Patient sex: M
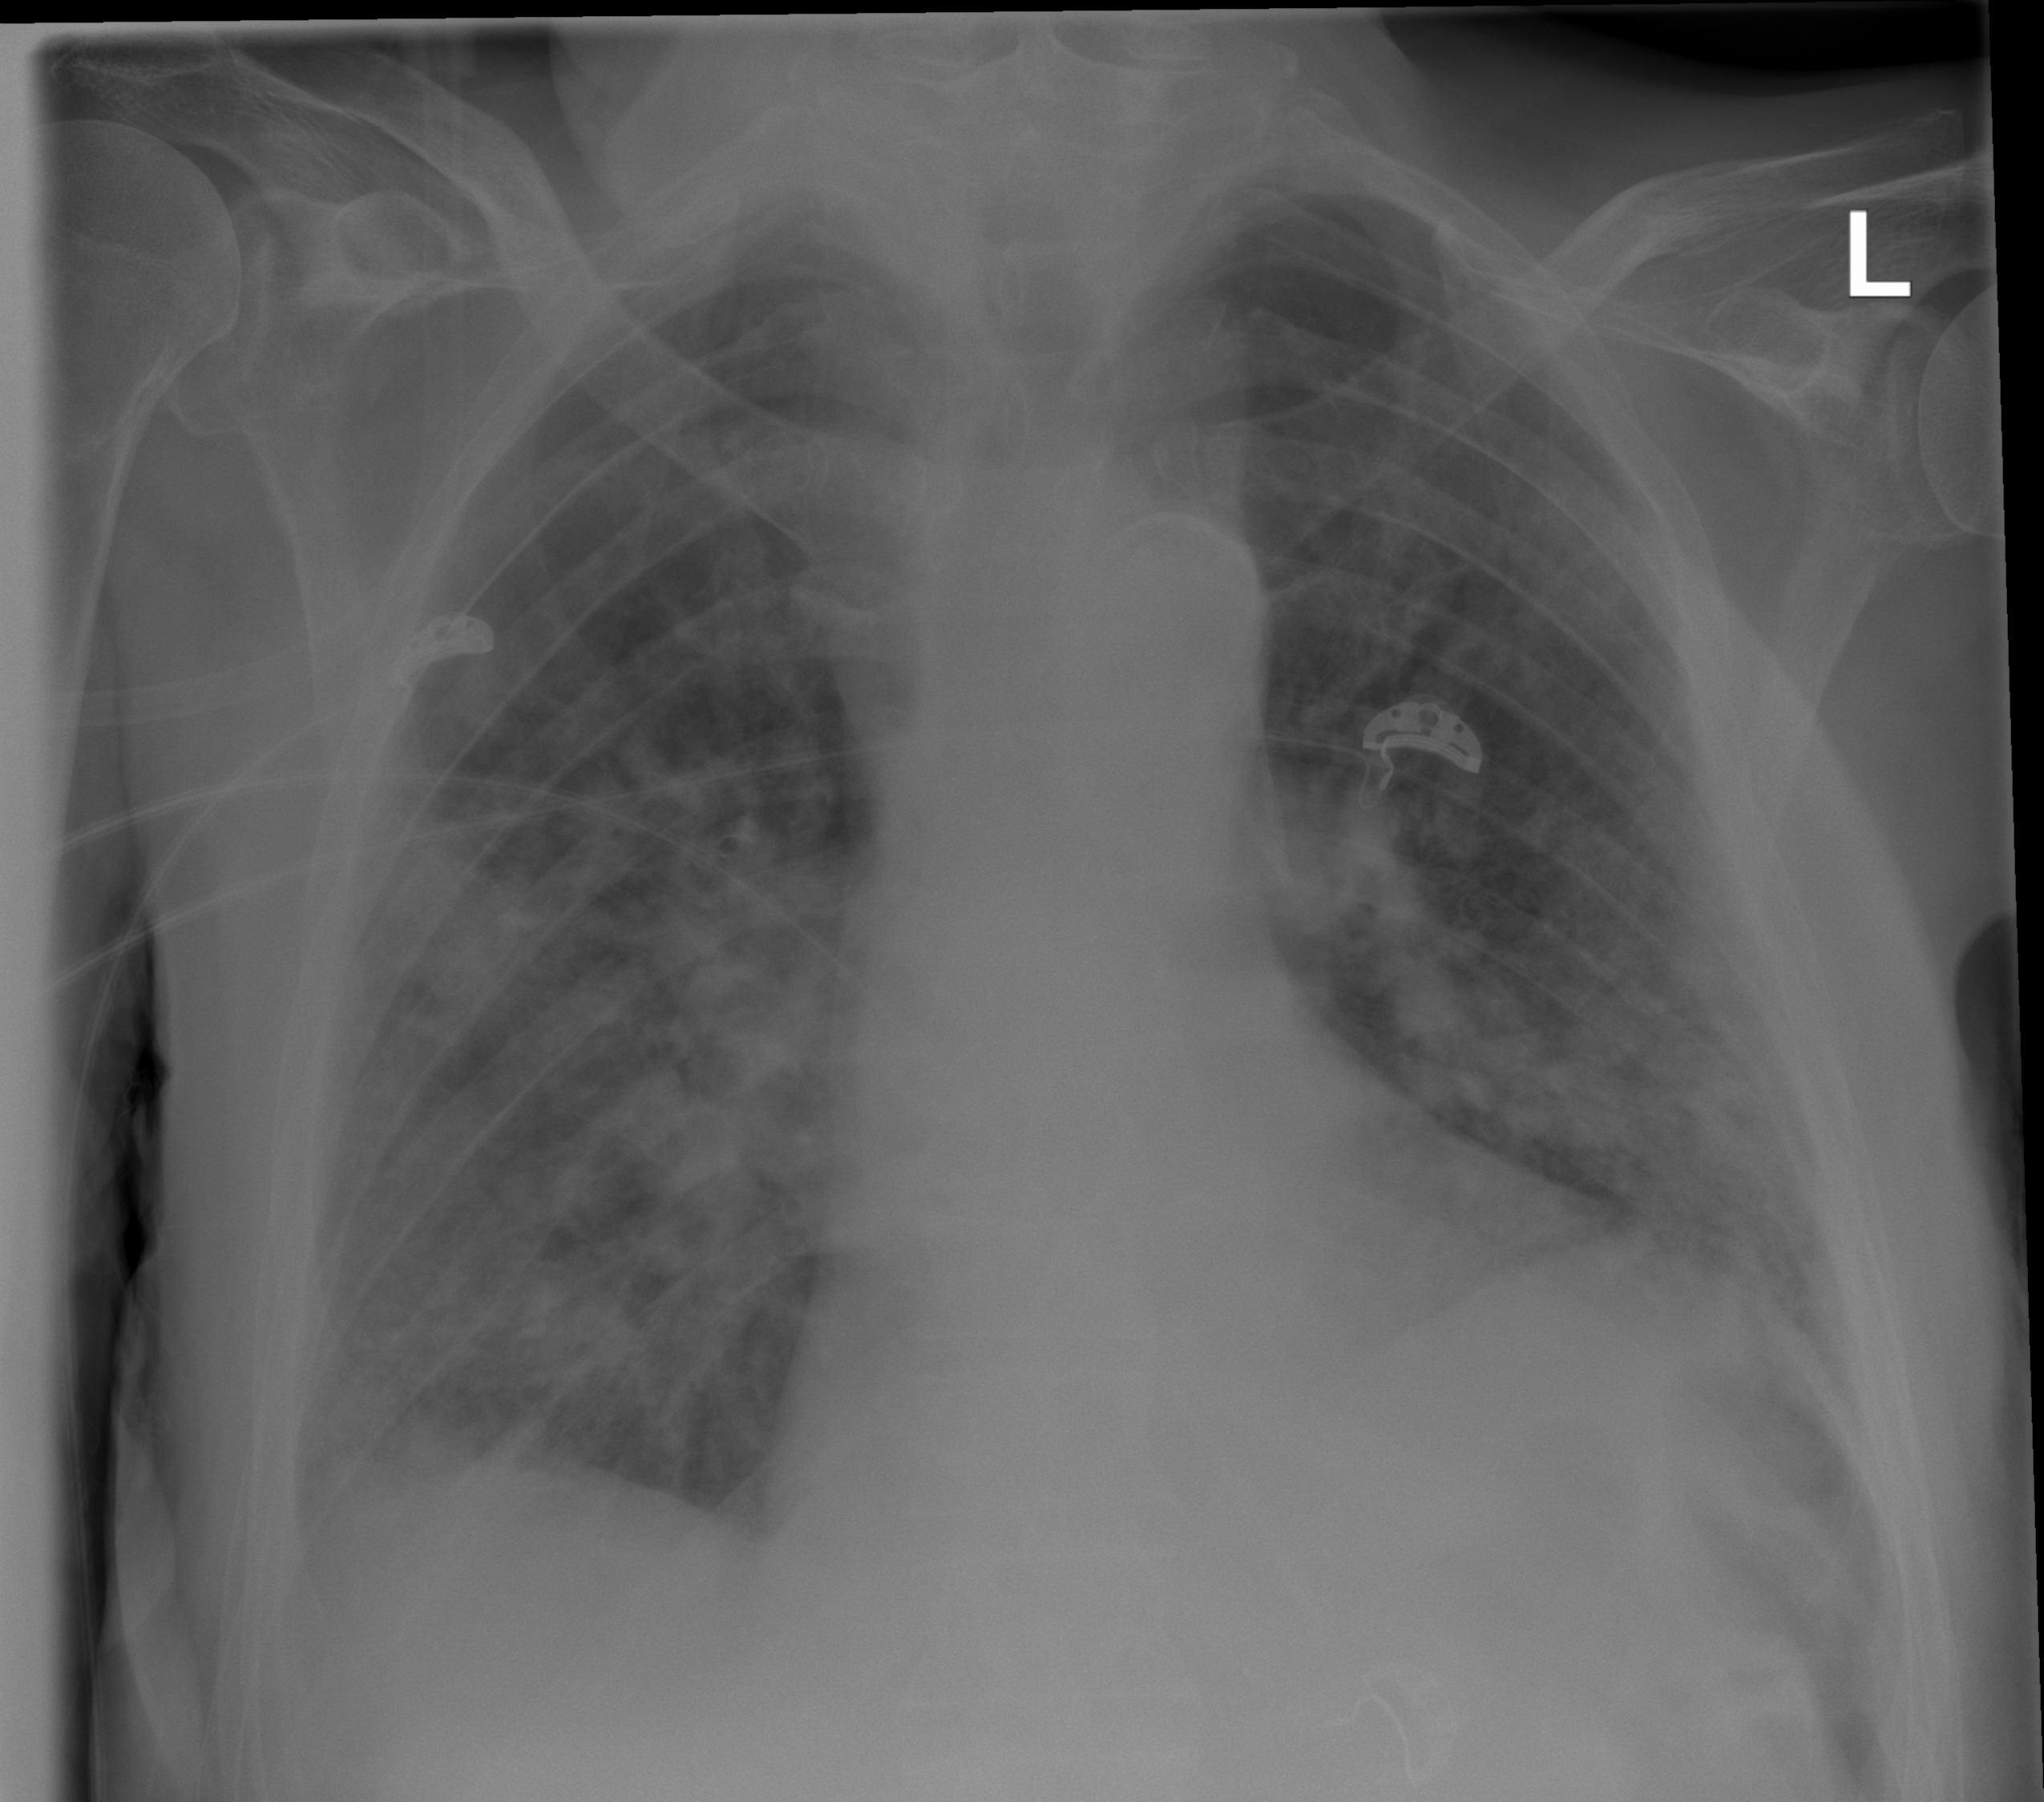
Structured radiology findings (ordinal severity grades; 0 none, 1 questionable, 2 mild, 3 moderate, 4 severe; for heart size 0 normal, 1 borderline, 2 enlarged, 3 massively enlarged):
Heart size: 2
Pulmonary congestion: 2
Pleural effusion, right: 1
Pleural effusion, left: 1
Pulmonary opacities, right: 3
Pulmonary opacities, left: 3
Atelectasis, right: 3
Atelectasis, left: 3